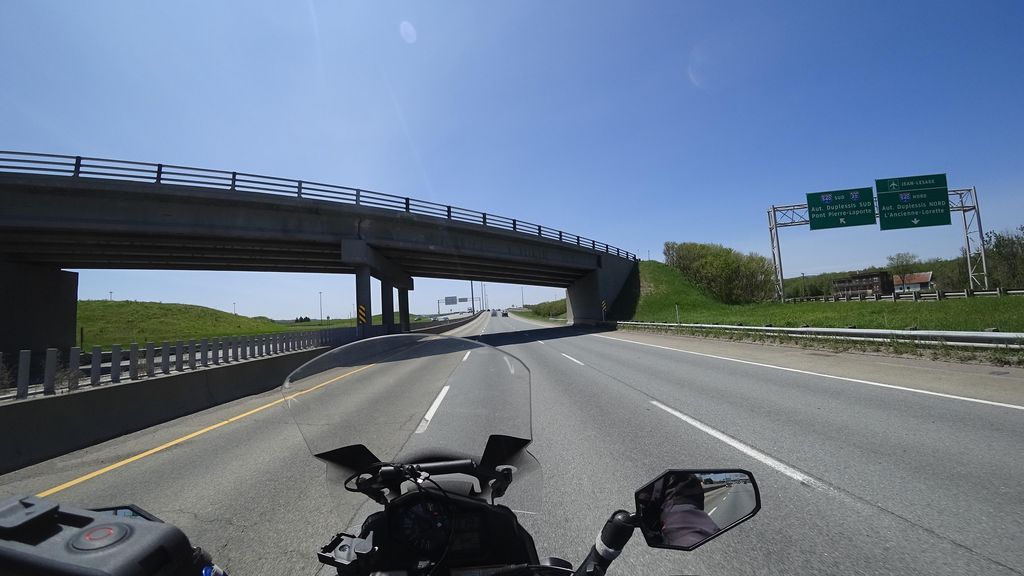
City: quebec_city